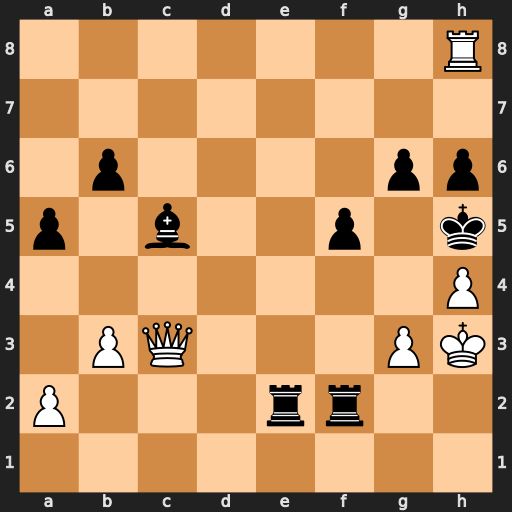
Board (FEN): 7R/8/1p4pp/p1b2p1k/7P/1PQ3PK/P3rr2/8
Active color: w
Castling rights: -
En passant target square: -
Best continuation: Rxh6+ Kxh6 Qh8#